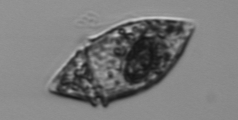
Label: Gyrodinium